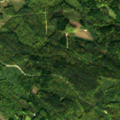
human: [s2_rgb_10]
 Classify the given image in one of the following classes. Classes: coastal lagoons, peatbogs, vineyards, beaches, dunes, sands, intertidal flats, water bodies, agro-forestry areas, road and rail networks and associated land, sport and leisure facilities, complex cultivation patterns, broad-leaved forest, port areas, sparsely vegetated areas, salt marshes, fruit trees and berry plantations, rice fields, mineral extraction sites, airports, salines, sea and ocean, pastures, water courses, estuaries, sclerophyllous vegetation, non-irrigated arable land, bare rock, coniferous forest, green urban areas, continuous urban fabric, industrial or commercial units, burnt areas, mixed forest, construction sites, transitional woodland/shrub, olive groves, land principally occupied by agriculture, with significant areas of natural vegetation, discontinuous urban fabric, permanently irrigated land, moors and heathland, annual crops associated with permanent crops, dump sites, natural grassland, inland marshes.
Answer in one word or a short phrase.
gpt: land principally occupied by agriculture, with significant areas of natural vegetation, broad-leaved forest, mixed forest